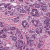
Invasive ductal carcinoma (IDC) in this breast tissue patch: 1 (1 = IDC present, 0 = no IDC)